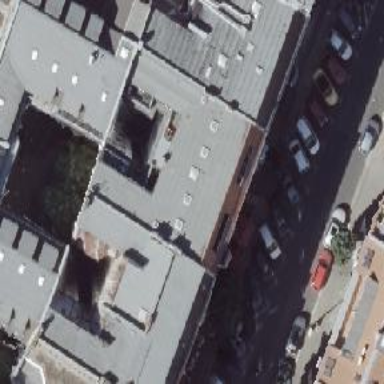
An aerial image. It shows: Clothing store.